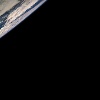
Label: space